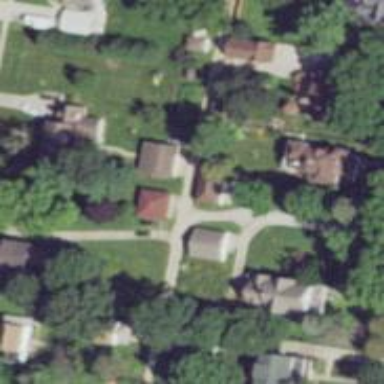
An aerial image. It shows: Alley classified as service road.